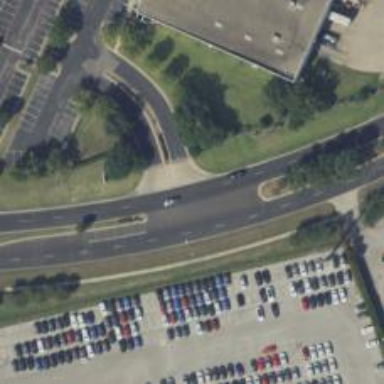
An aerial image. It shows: Secondary link road with asphalt surface.